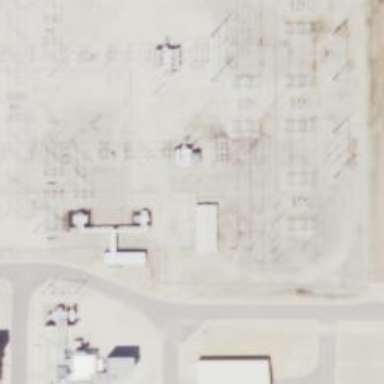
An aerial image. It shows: Switch for power supply.